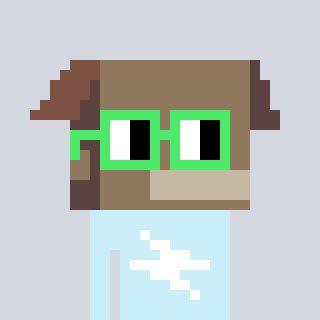
a pixel art character with square light green glasses, a box-shaped head and a cold-colored body on a cool background